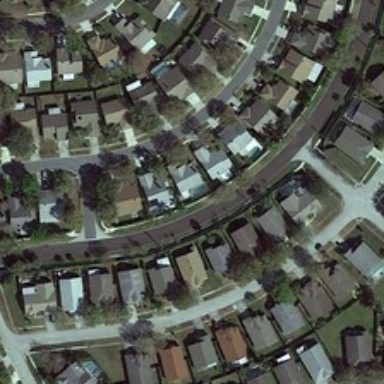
Many buildings and green trees are in a dense residential area .